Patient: sex M, age 69
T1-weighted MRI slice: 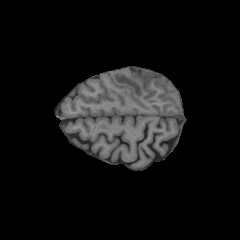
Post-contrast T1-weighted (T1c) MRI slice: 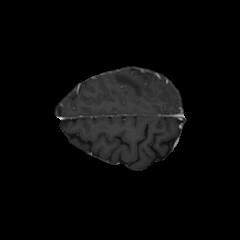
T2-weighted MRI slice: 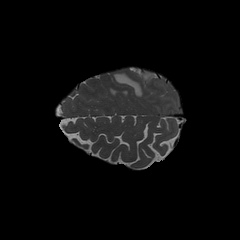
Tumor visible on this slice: yes
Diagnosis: Glioblastoma, IDH-wildtype
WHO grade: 4